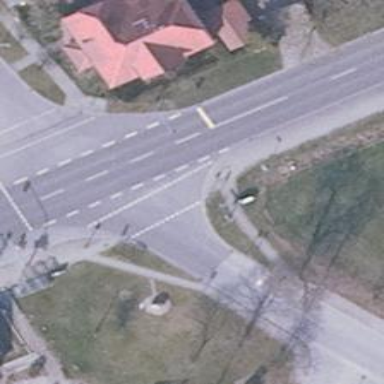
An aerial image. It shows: Tertiary road with asphalt surface.